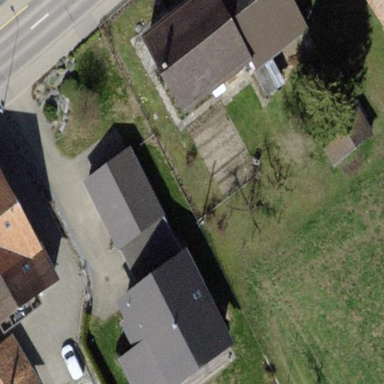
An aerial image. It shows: Detached building.